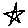
Label: star